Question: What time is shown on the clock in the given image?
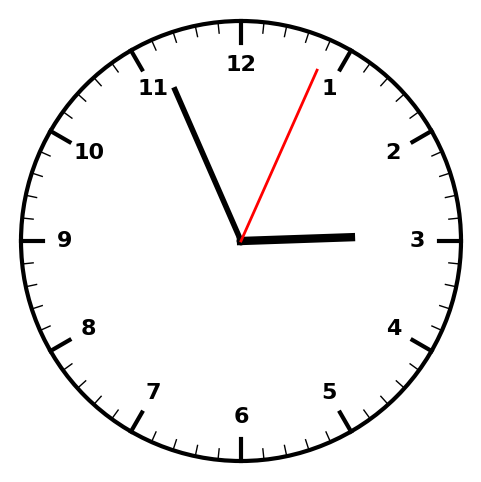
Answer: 02:56:04